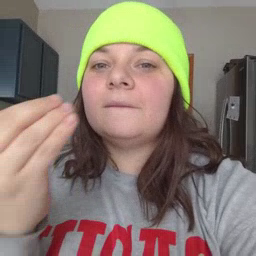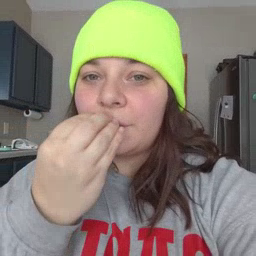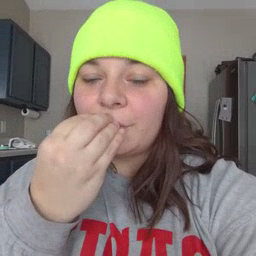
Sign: food